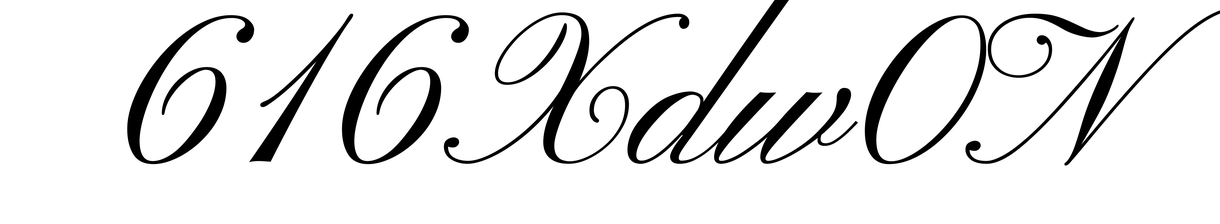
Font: PinyonScript-Regular